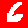
Digit: 6